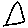
Label: triangle